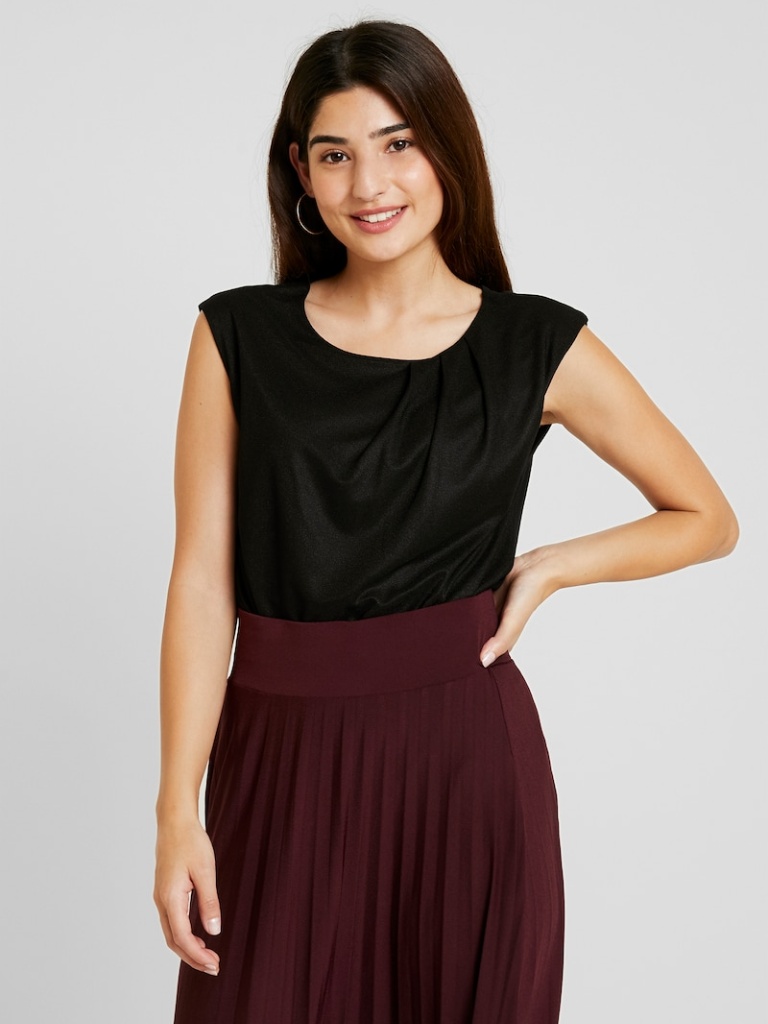
jersey relaxed sleeveless hip length Fully Tucked in round t-shirt